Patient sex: F
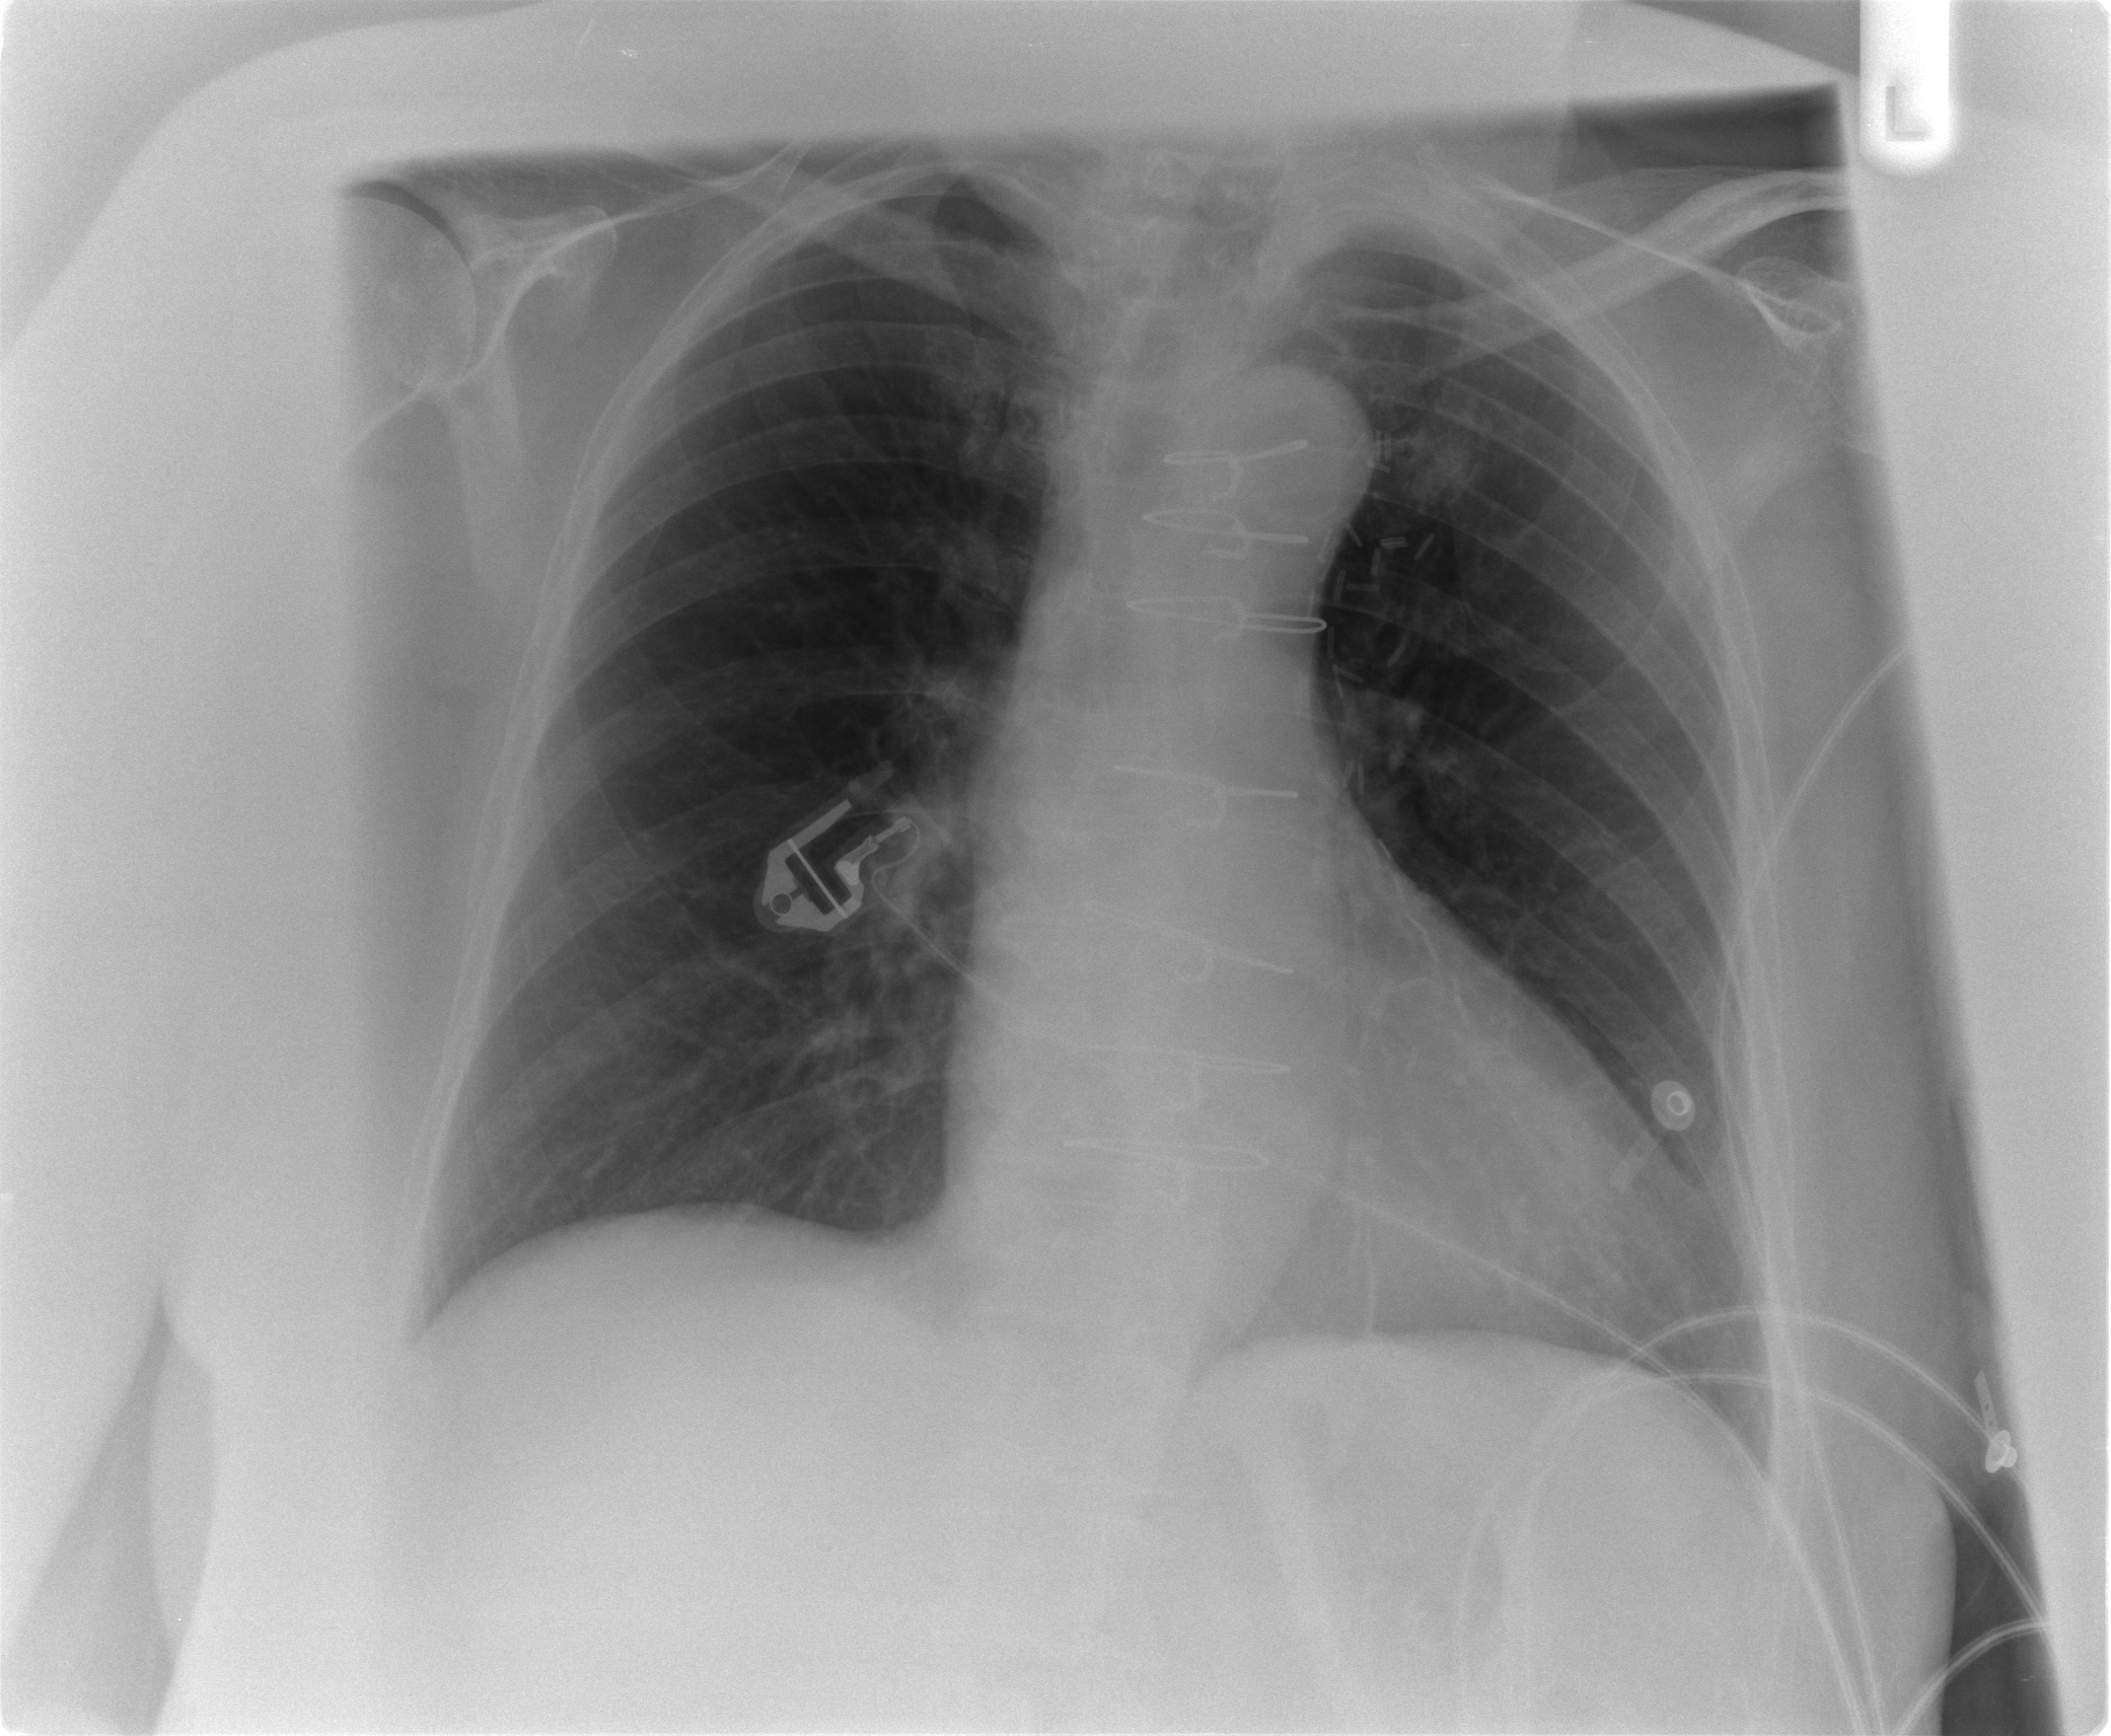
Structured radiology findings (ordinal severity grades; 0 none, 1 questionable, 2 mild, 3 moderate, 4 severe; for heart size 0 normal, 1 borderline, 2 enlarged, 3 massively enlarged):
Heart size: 2
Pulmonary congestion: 0
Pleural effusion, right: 0
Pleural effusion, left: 0
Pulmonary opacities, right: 0
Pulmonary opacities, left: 0
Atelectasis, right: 0
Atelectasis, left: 1